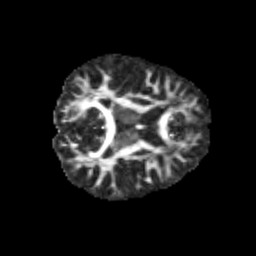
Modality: FA
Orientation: axial
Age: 11
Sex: male
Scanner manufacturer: siemens
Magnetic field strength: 3 T
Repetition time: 3.8 s
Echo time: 0.07 s